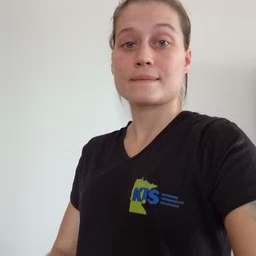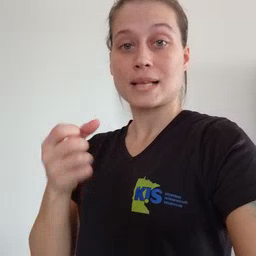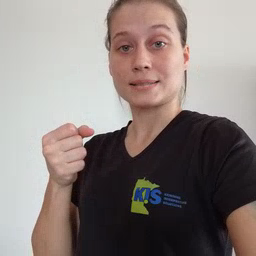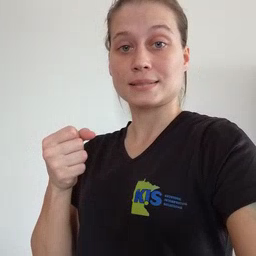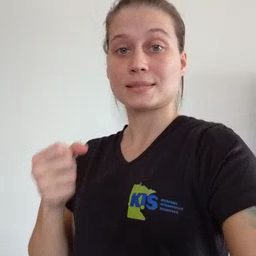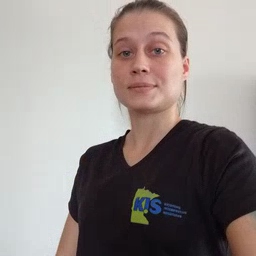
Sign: fast